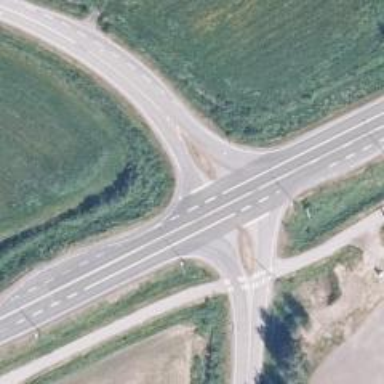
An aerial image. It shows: Trunk link highway.